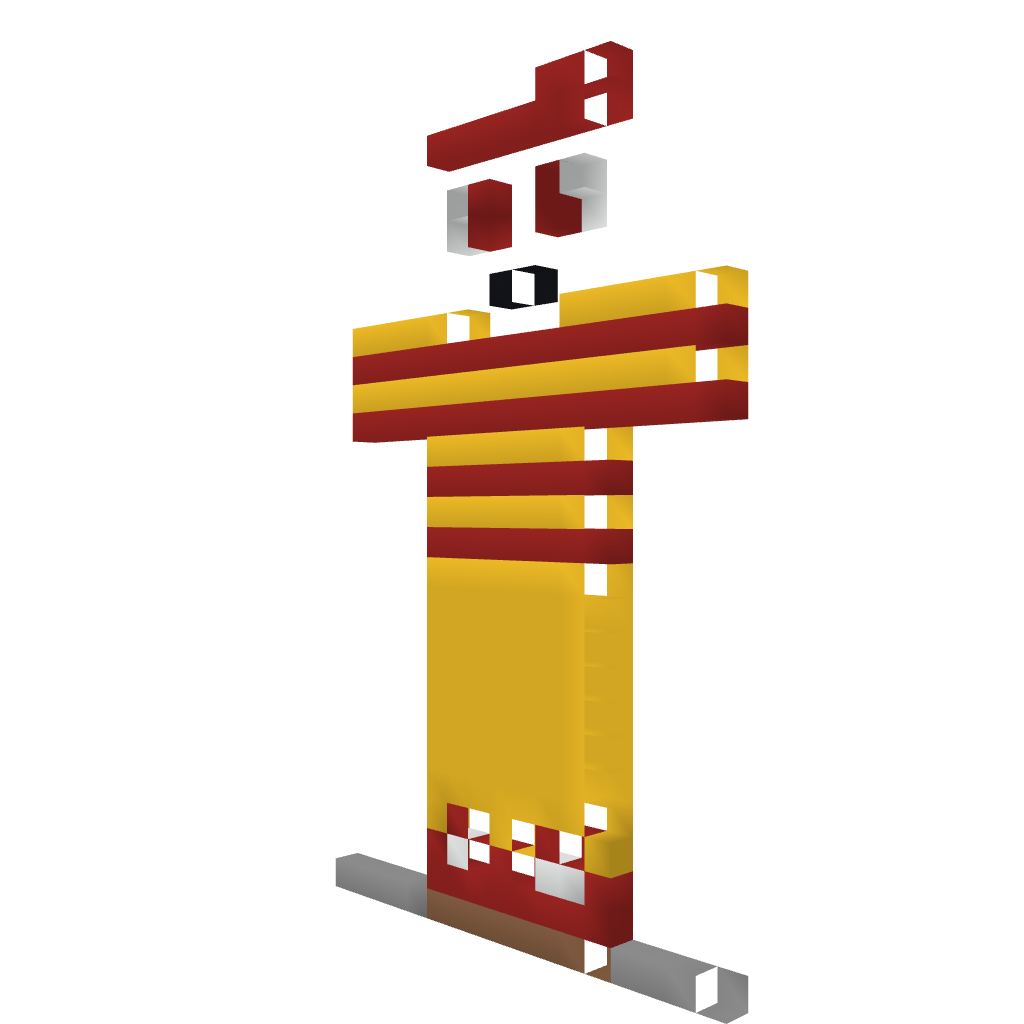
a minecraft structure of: Statue#1